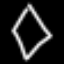
Label: diamond